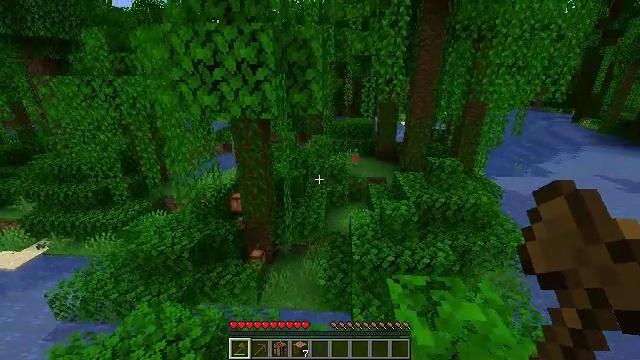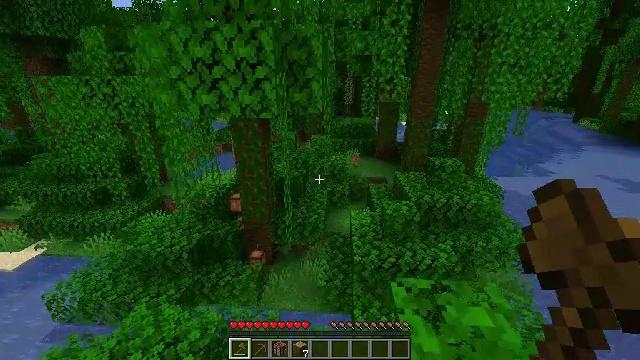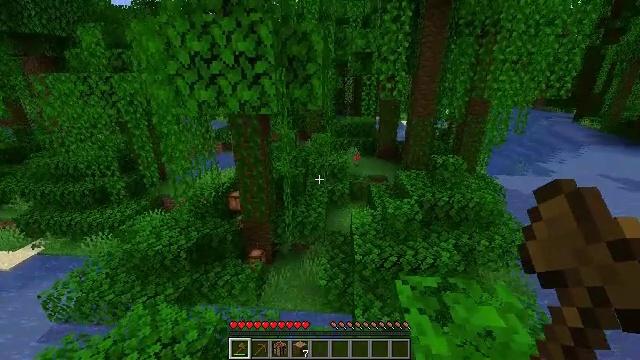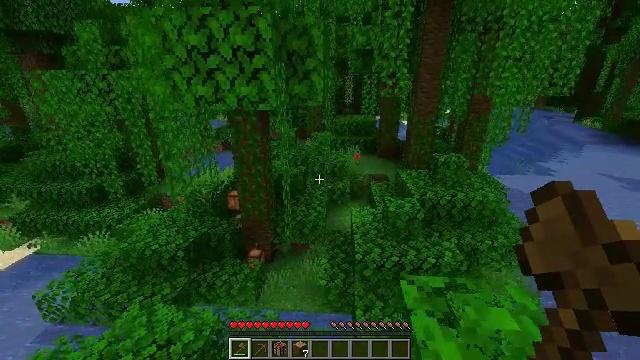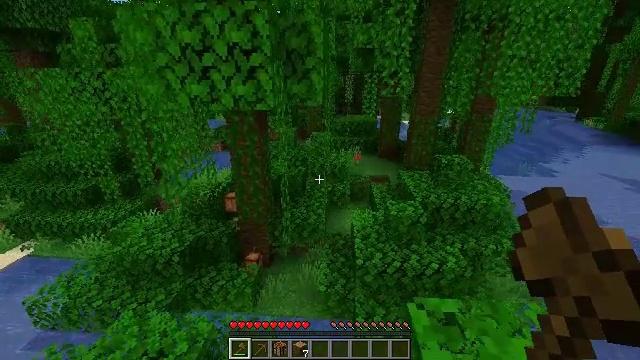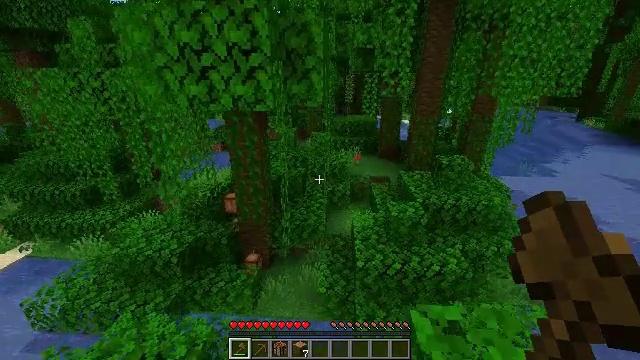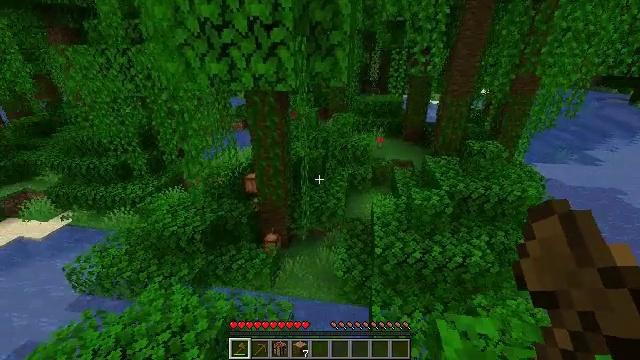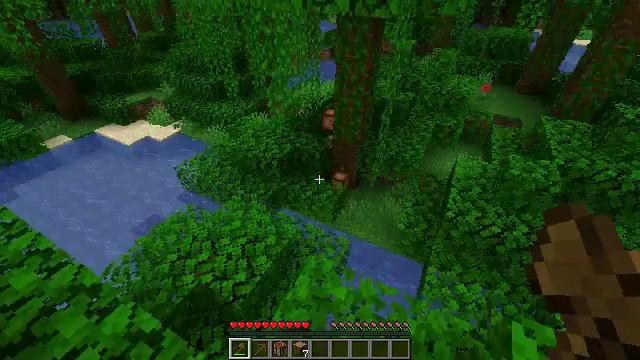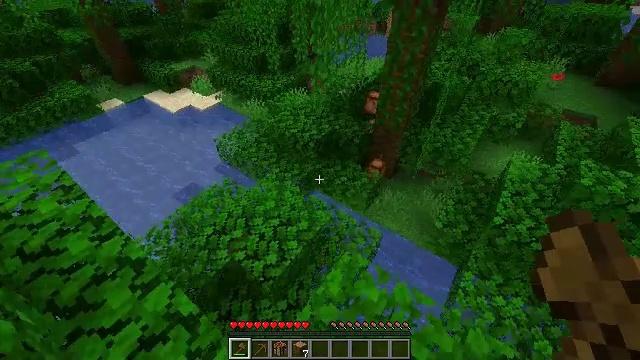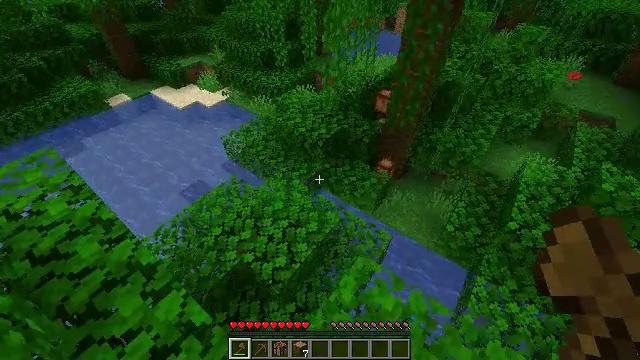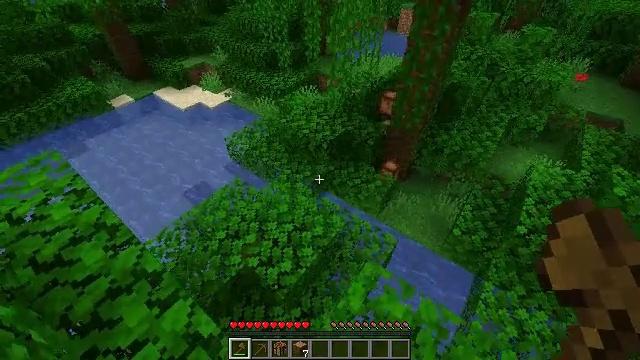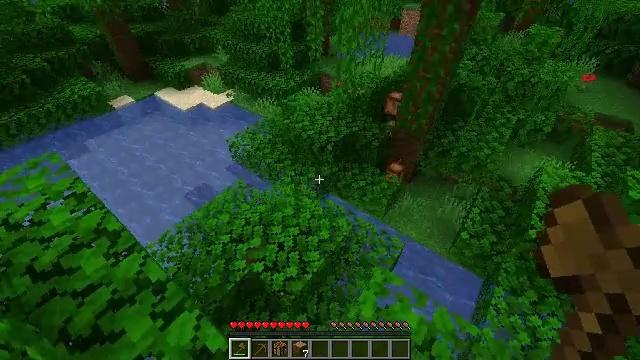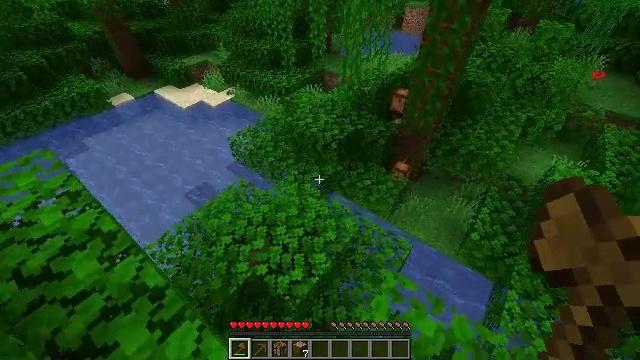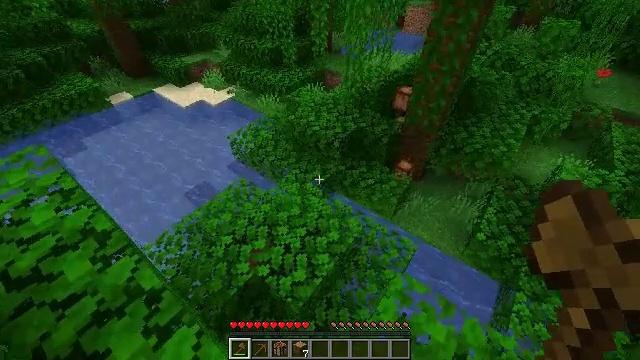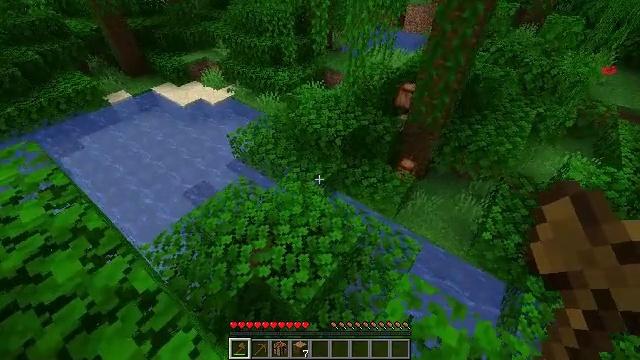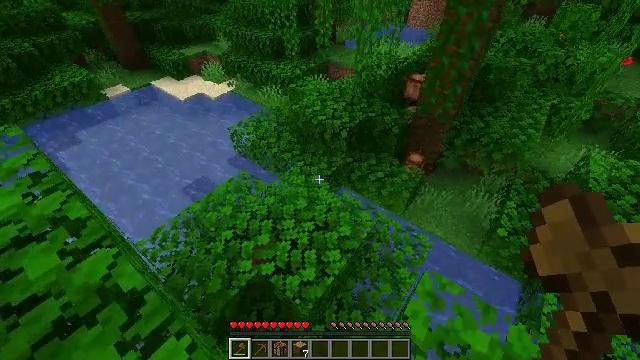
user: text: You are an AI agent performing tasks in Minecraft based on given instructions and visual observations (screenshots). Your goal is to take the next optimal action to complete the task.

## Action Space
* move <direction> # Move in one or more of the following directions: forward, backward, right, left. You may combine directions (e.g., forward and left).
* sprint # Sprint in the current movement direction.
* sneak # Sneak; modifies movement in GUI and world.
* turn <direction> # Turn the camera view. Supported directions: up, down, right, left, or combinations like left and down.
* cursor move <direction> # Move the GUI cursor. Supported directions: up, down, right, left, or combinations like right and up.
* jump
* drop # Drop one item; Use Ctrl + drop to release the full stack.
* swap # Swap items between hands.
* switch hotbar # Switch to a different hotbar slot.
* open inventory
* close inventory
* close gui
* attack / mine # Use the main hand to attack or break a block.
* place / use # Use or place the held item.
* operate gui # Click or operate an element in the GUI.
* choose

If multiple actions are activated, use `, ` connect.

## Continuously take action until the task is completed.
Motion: motion action
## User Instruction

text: Break the cocoa pod.
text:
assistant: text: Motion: move forward
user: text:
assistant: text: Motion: move forward
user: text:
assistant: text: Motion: move forward
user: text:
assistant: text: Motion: move forward
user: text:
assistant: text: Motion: move forward
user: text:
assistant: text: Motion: move forward and move left, turn left and down
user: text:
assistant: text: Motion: move forward and move left, turn left and down
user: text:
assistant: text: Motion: move forward and move left, turn left and down
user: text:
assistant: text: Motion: move forward and move left, turn left
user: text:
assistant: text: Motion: move forward and move left
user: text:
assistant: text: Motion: move forward and move left
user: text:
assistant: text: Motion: move forward and move left
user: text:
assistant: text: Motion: move forward and move left
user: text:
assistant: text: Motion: move forward and move left
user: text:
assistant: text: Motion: move forward and move left, jump
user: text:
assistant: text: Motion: move forward and move left, jump
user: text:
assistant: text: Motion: move forward and move left, turn right, jump
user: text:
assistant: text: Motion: move forward and move left, turn right, jump
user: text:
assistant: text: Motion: move forward and move left, turn right and up
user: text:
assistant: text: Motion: move forward and move left, turn right
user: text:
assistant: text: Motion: move forward, turn right
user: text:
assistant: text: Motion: move forward
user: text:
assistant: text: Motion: move forward
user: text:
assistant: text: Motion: move forward
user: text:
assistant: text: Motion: move forward
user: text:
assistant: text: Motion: move forward
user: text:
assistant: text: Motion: move forward
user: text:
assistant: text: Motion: move forward, turn right and up
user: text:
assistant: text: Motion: move forward, turn right and up
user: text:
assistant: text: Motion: move forward, turn right and up